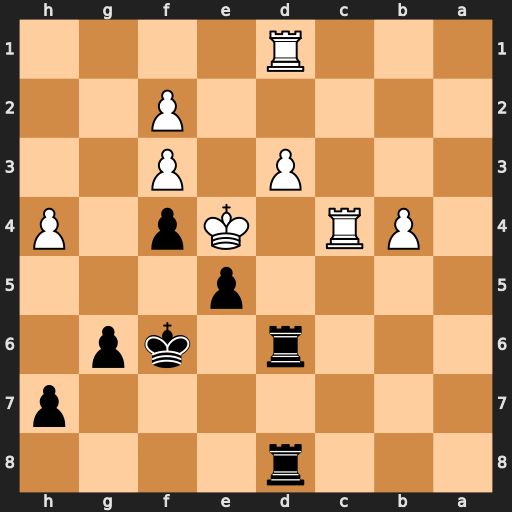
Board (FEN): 3r4/7p/3r1kp1/4p3/1PR1Kp1P/3P1P2/5P2/3R4
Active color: b
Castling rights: -
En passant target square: -
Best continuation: Rd4+ Rxd4 Rxd4#